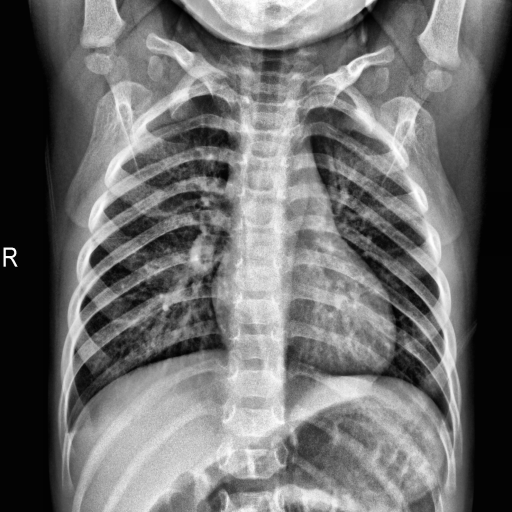
Finding: NORMAL